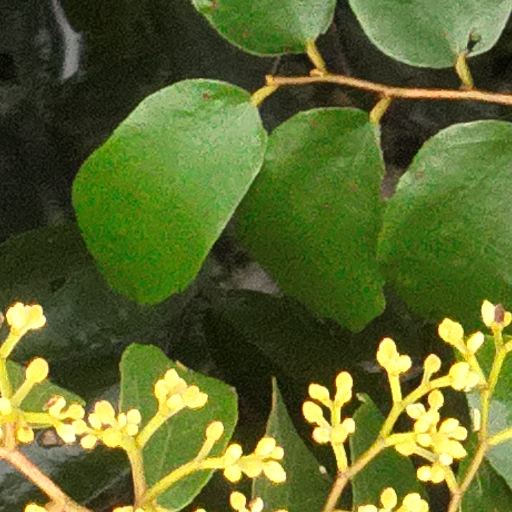
Species: Luehea seemannii
GBIF accepted scientific name: Luehea seemannii
Crown area (m\u00b2): 171.849